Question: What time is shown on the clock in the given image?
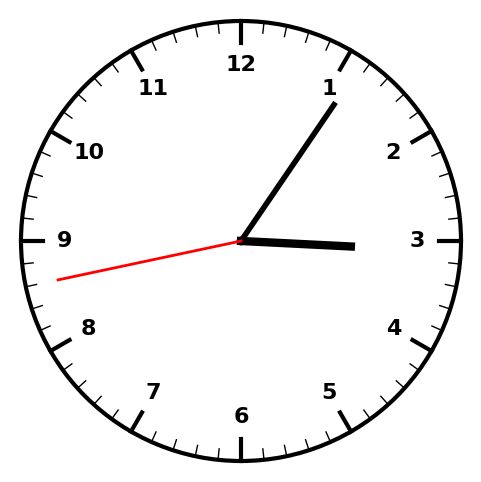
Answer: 03:05:43